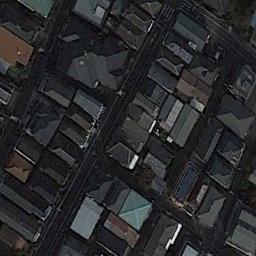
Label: dense_residential